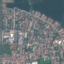
Land use / land cover: Residential